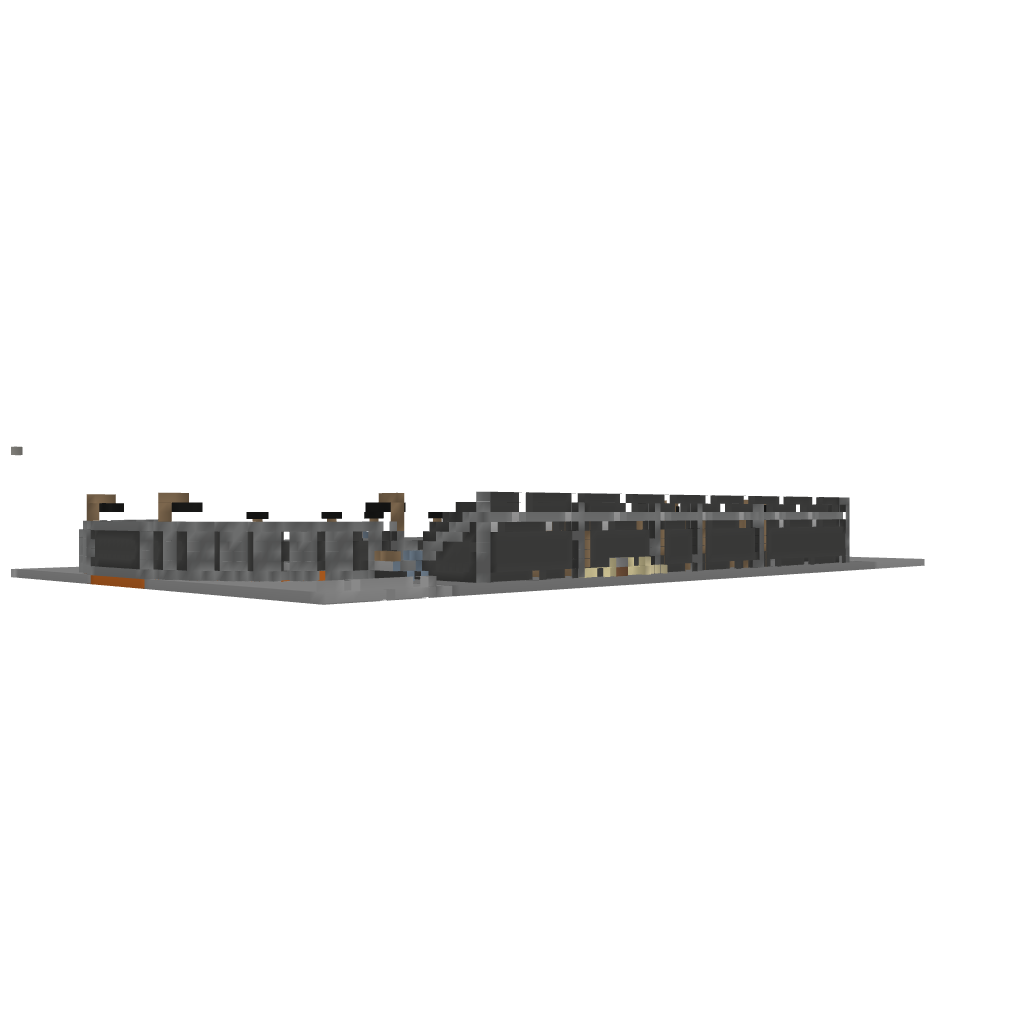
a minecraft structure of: Horse race track